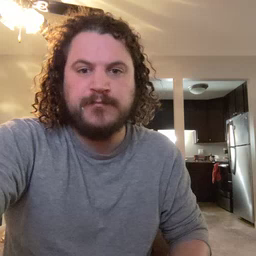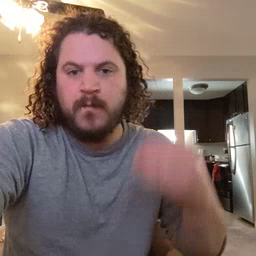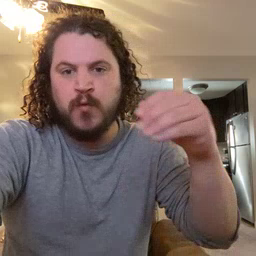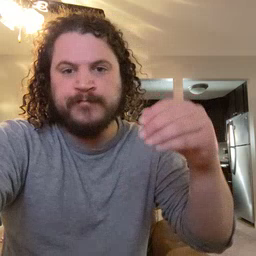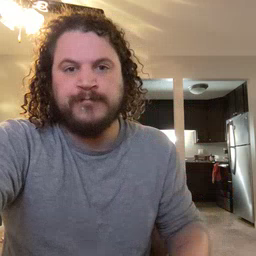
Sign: store